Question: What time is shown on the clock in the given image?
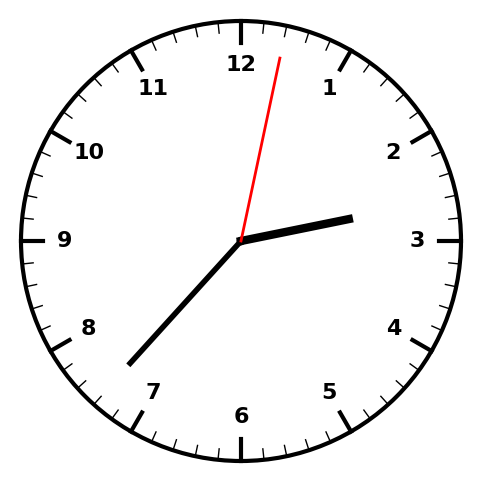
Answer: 02:37:02